Field crop: maize
Growth stage: 2
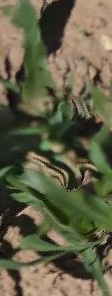
Species: maize